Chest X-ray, AP view. Patient: 54 years old, sex M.
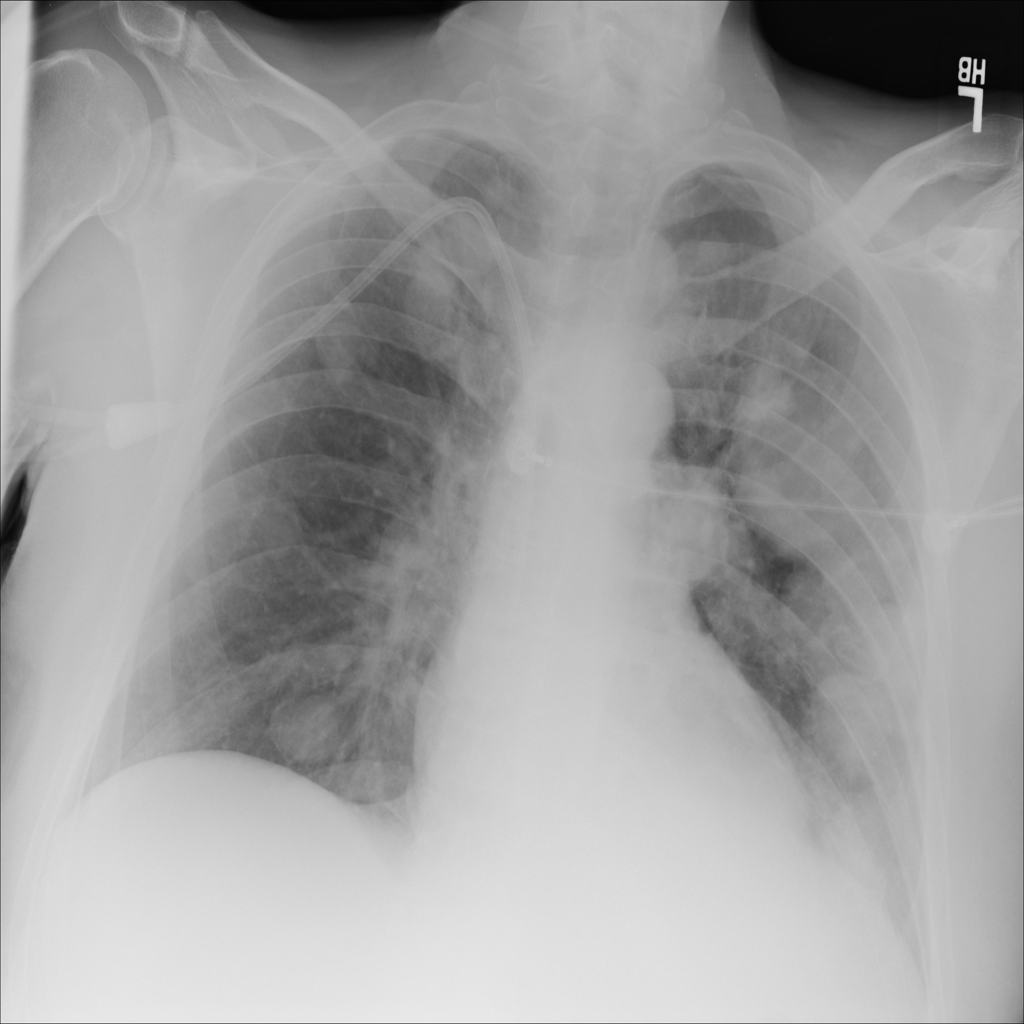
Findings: Edema, Nodule